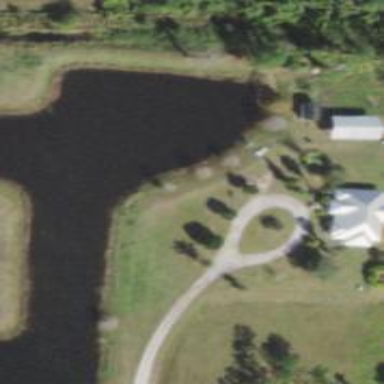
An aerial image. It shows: Driveway.